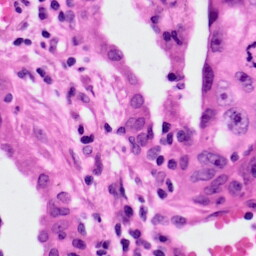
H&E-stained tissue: Lung